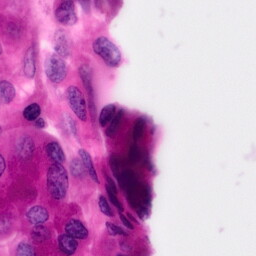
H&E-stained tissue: Pancreatic